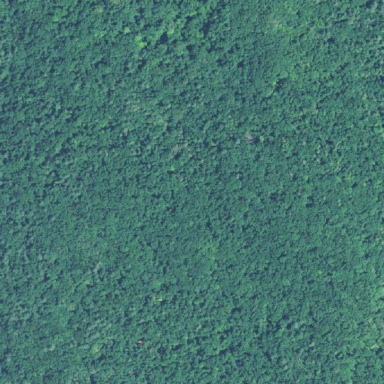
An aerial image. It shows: Nature reserve within forested area.